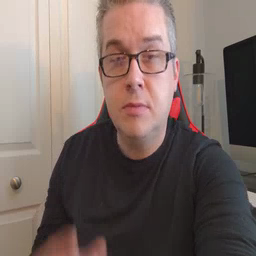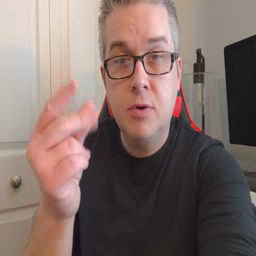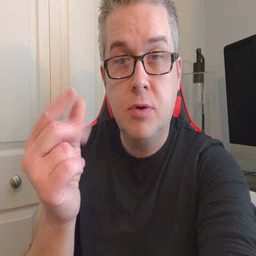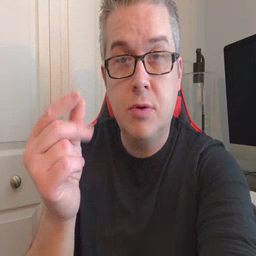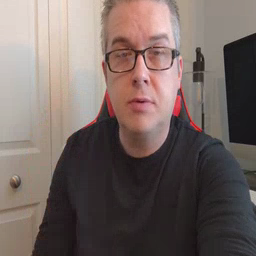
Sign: dog